Question: I have an image of a rating bar like this:

Now, I would like to know how would I add a margin/padding to each item in the rating bar?
'''
<resources>
<style name="starRatingBar" parent="@android:style/Widget.RatingBar">
<item name="android:progressDrawable">@layout/starratingbar_full</item>
<item name="android:minHeight">19dp</item>
<item name="android:maxHeight">19dp</item>
</style>
</resources>
'''
'''
<?xml version="1.0" encoding="utf-8"?>
<layer-list xmlns:android="http://schemas.android.com/apk/res/android"
android:layout_height="20dp"
android:layout_width="30dp">
<item android:id="@+android:id/background"
android:drawable="@drawable/starunselected"
/>
<item android:id="@+android:id/secondaryProgress"
android:drawable="@drawable/starunselected" />
<item android:id="@+android:id/progress"
android:drawable="@drawable/starselected" />
</layer-list>
'''
'''
<RatingBar
style="@style/starRatingBar"
android:numStars="5"
android:layout_width="100dp"
android:layout_height="wrap_content"
android:id="@+id/ratingBar"
android:layout_marginLeft="130dp"
android:layout_marginTop="88dp"
android:stepSize="1"/>
'''
Can anyone help ?
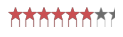
Answer: Using any photoshop or any editor
simply You could add some empty space to the left and right sides of your PNGs.